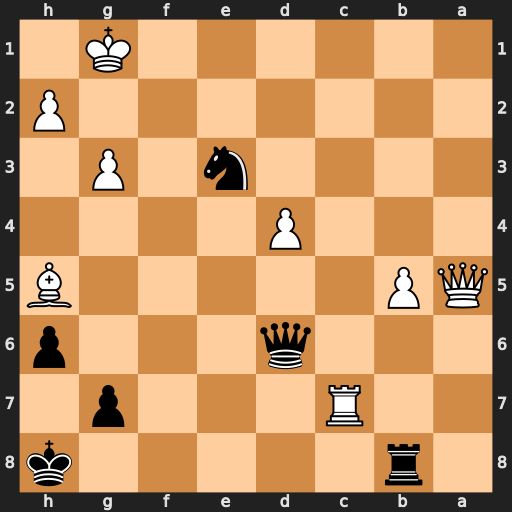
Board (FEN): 1r5k/2R3p1/3q3p/QP5B/3P4/4n1P1/7P/6K1
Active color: b
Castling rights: -
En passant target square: -
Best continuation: Qxd4 Qa7 Rf8